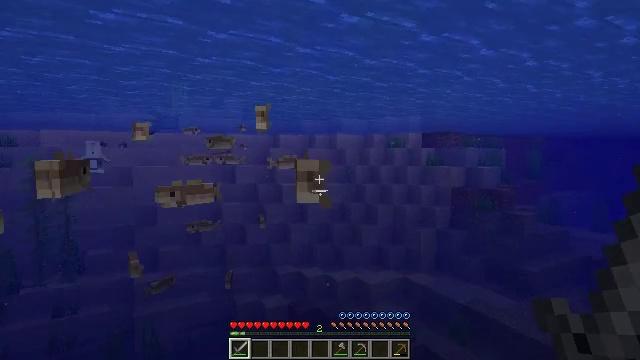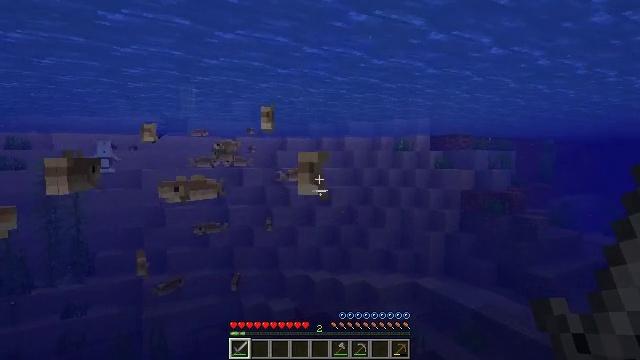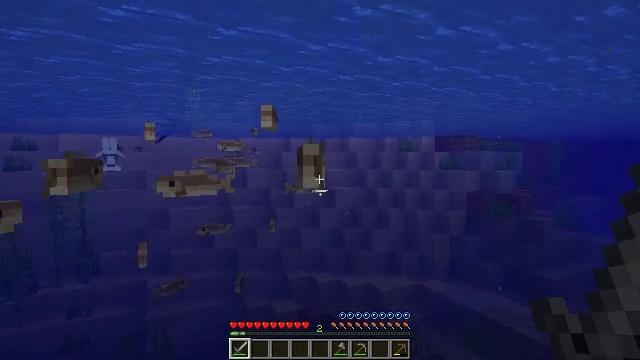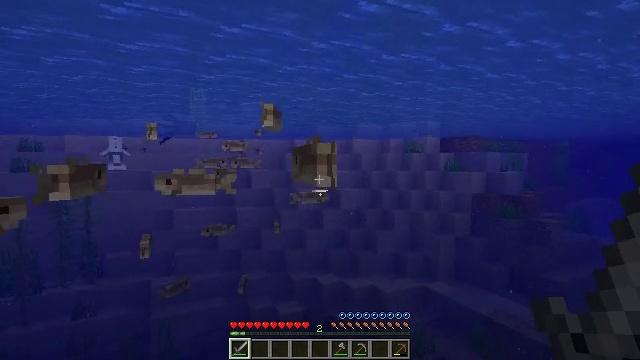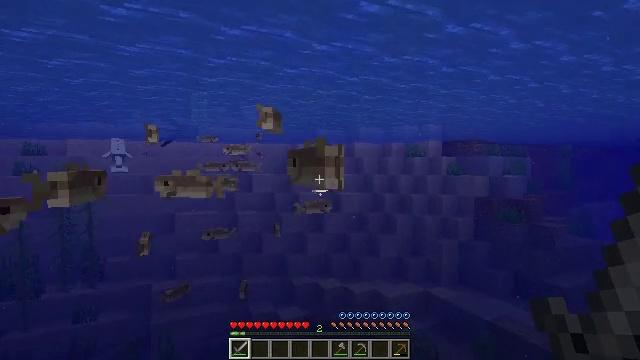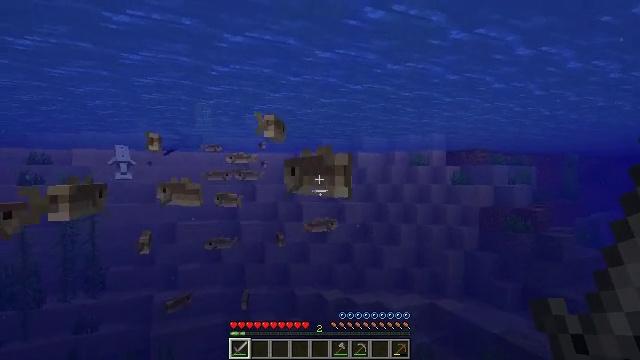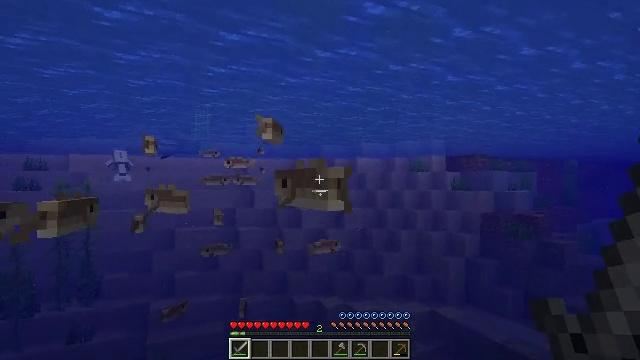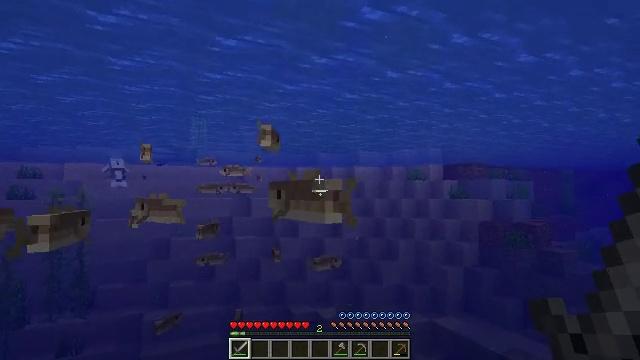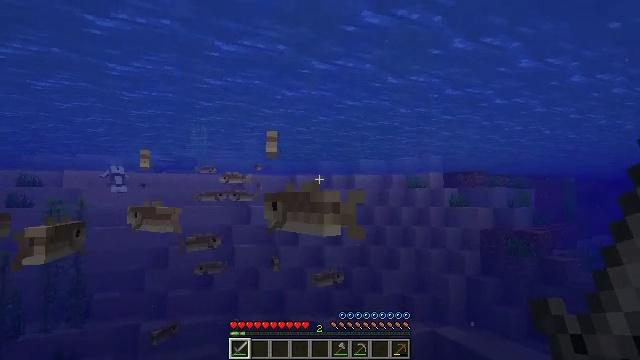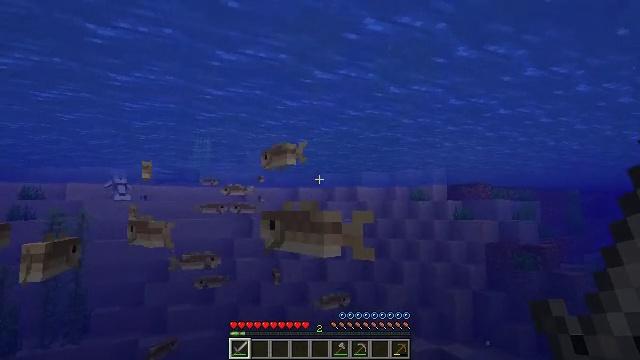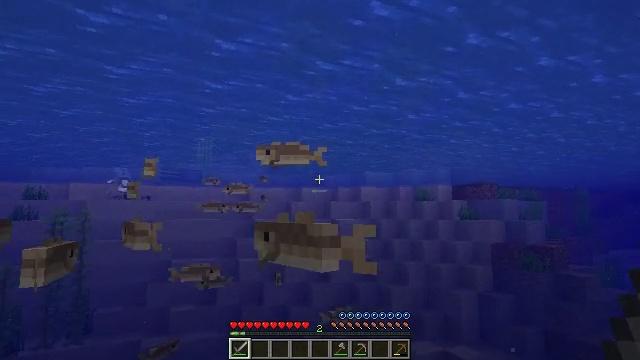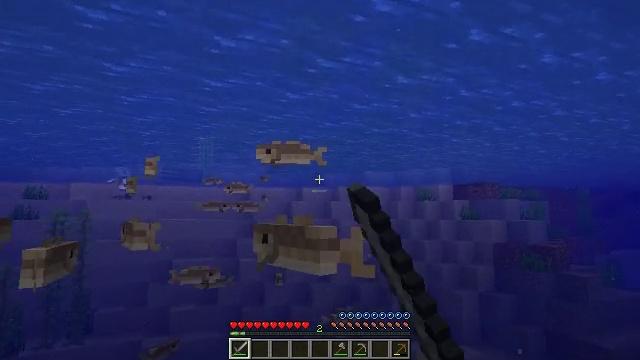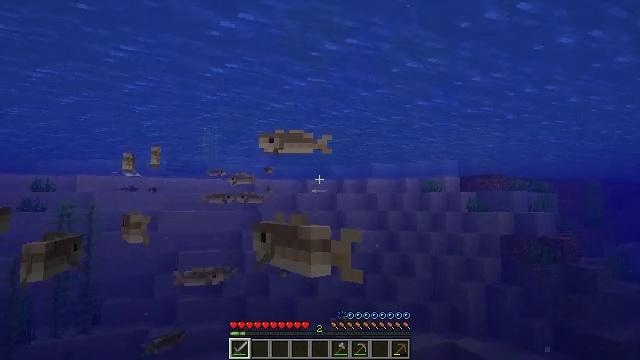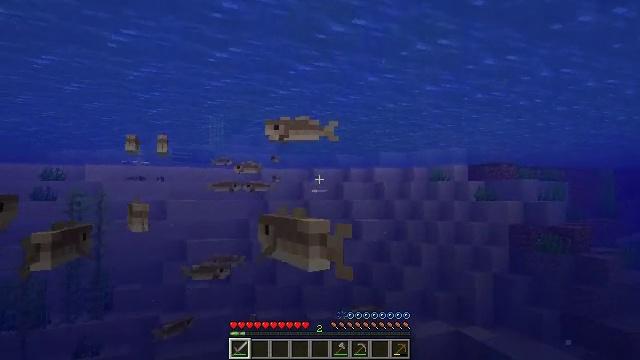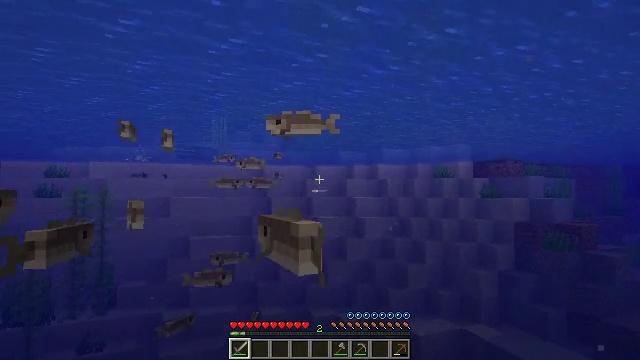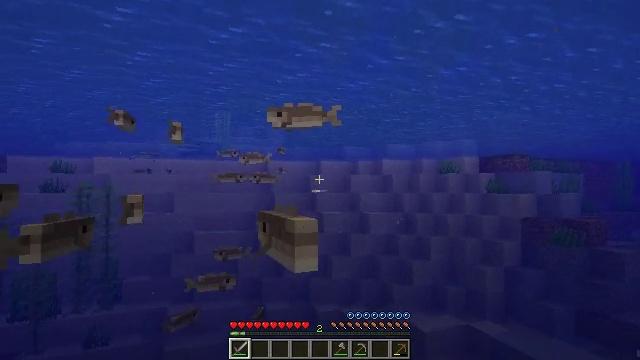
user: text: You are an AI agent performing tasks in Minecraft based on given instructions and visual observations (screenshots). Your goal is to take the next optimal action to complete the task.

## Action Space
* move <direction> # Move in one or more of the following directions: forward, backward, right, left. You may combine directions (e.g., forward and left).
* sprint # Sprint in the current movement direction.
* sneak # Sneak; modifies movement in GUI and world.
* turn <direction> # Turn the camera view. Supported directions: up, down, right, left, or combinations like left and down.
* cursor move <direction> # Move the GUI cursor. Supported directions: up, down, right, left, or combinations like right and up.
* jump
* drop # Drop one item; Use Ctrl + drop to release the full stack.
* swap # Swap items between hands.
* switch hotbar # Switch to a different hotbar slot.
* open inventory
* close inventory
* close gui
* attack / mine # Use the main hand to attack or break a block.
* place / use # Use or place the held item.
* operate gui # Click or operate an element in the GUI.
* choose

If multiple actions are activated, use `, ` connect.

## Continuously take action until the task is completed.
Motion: motion action
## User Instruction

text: Hunt fish.
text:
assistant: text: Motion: move forward, turn left
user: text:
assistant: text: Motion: move forward
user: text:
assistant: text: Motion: move forward
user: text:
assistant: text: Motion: move forward
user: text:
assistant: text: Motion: move forward, turn up
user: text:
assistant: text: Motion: move forward, turn up
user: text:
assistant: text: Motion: move forward, turn up
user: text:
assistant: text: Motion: move forward, turn up
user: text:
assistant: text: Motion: move forward, turn up
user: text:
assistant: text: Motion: move forward, attack / mine
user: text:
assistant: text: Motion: move forward, attack / mine
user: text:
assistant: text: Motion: move forward, turn down, attack / mine
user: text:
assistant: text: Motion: move forward, turn left and down, attack / mine
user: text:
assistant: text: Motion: move forward
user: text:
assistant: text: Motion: move forward
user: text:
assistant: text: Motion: move forward
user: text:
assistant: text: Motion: move forward
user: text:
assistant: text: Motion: move forward, turn down
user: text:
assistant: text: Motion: move forward
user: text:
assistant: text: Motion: move forward, turn left
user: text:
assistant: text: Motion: move forward, turn left
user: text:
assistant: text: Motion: move forward, turn left
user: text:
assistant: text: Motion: move forward, turn left
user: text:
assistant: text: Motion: move forward, turn left, attack / mine
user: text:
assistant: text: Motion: move forward, turn left, attack / mine
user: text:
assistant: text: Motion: move forward, turn left and up, attack / mine
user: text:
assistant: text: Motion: move forward, turn left and up
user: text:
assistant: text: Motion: move forward, turn up
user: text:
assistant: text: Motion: move forward
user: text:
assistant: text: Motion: move forward, turn up